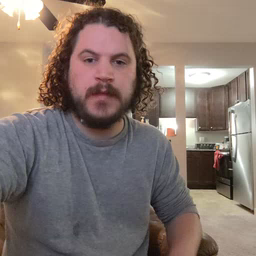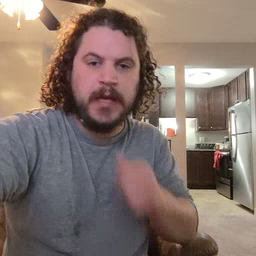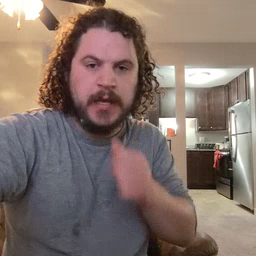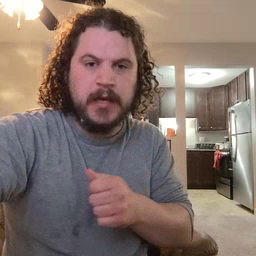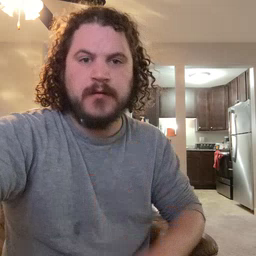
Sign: hide